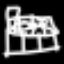
Label: bed